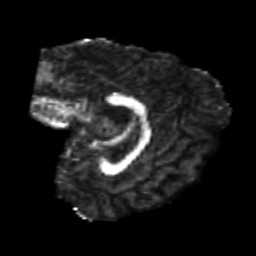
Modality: FA
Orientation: sagittal
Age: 23
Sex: female
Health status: healthy
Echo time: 0.074 s